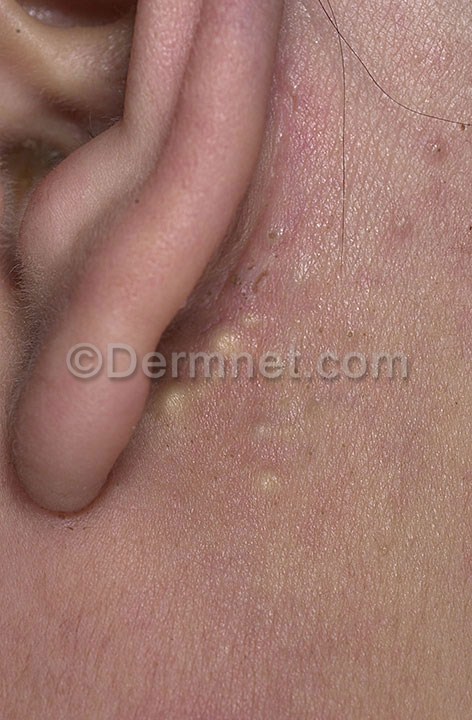
Disease: Seborrheic Keratoses and other Benign Tumors